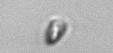
Label: Pyramimonas